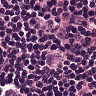
Metastatic tissue present: yes